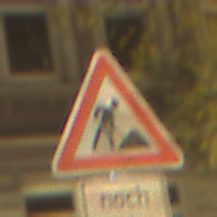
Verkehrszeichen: Arbeitsstelle
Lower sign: LaengeEinerStrecke3
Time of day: Night
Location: Outdoor (Urban)
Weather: Clear
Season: NotSpecified
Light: Artificial